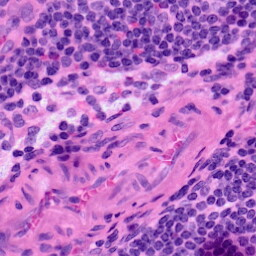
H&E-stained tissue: LymphNode